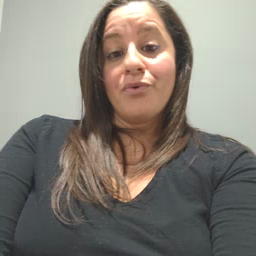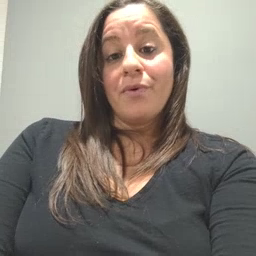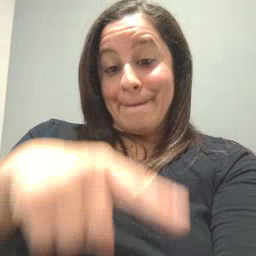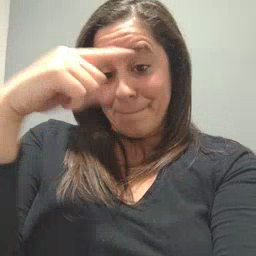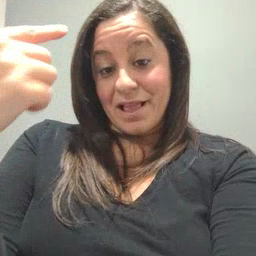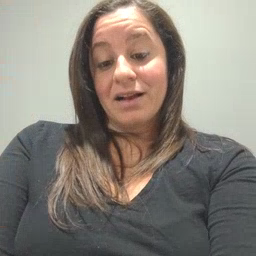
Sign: black